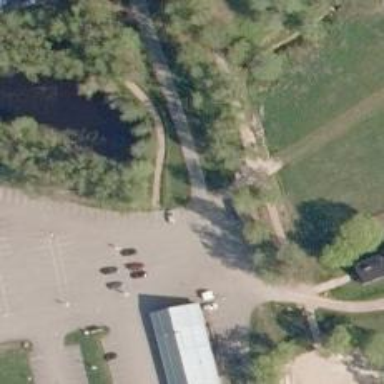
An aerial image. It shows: Driveway connecting to service road.